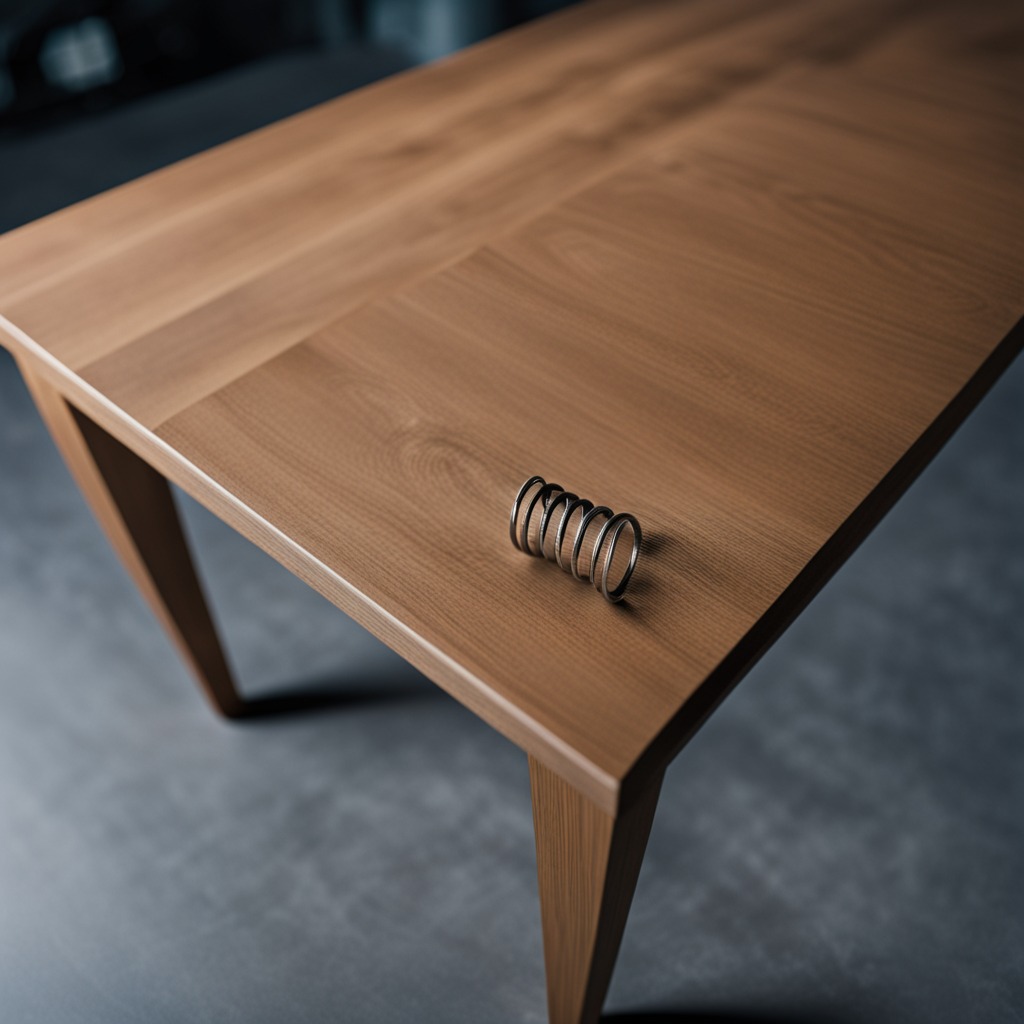
A coiled metal spring is lying on the old table.